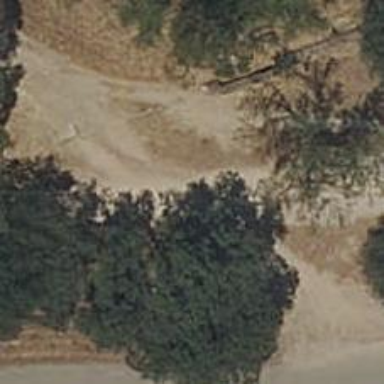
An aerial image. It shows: Dirt path.